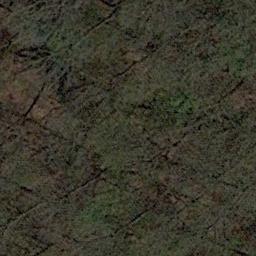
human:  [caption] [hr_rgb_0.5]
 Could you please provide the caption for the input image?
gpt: Many withered trees are in a forest .

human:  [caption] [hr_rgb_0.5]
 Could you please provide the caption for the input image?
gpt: The forest has some sparse green trees randomly arranged and the forest soil is deep yellow .

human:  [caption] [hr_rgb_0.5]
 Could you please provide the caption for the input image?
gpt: The forest is on the bare land .

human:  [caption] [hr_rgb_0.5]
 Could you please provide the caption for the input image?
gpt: There are some crisscross paths on this land .

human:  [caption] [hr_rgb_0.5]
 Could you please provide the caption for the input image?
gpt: A forest with many withered trees .